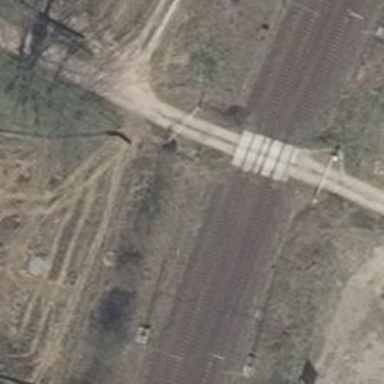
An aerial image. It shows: Level crossing along the railway.